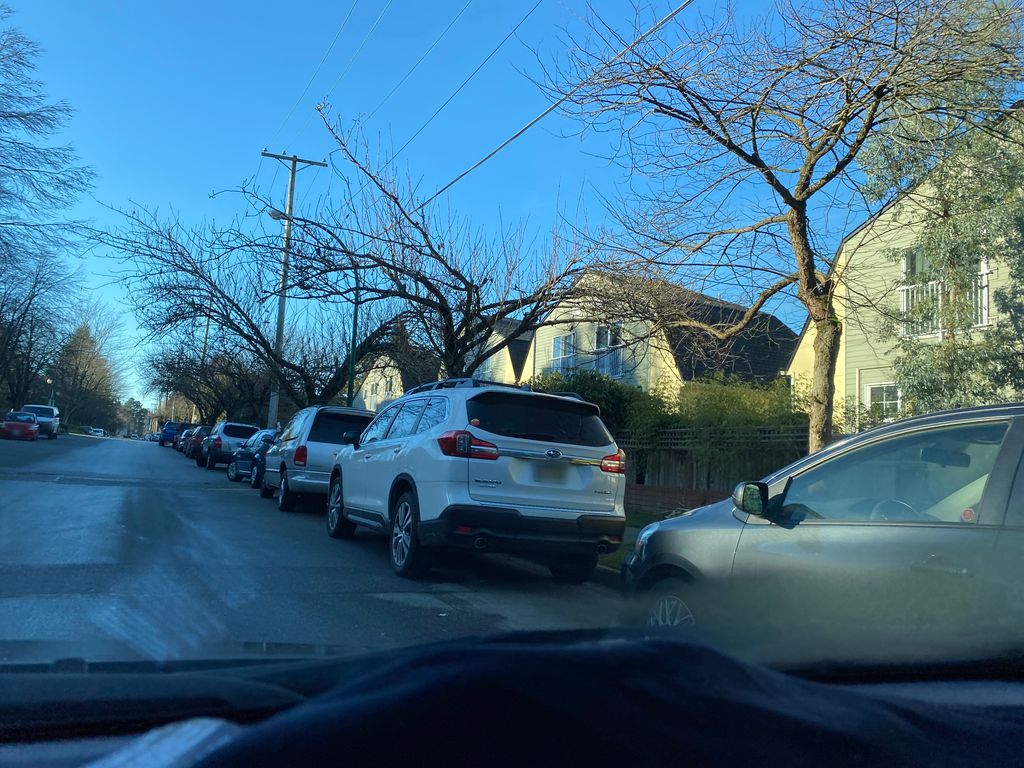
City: vancouver